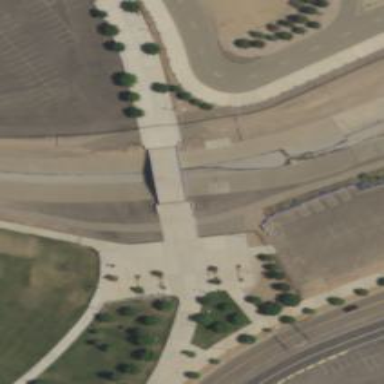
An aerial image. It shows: Footway bridge.